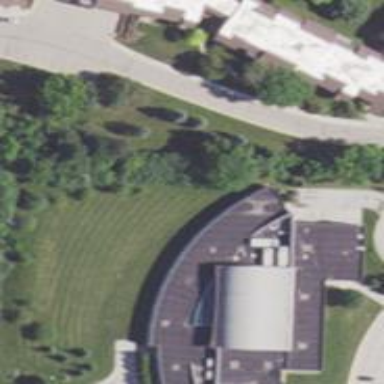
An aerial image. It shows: Community centre building.